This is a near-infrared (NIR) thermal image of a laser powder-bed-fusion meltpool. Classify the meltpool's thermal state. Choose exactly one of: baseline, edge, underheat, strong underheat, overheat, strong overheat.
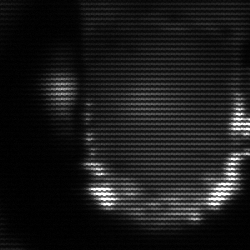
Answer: baseline